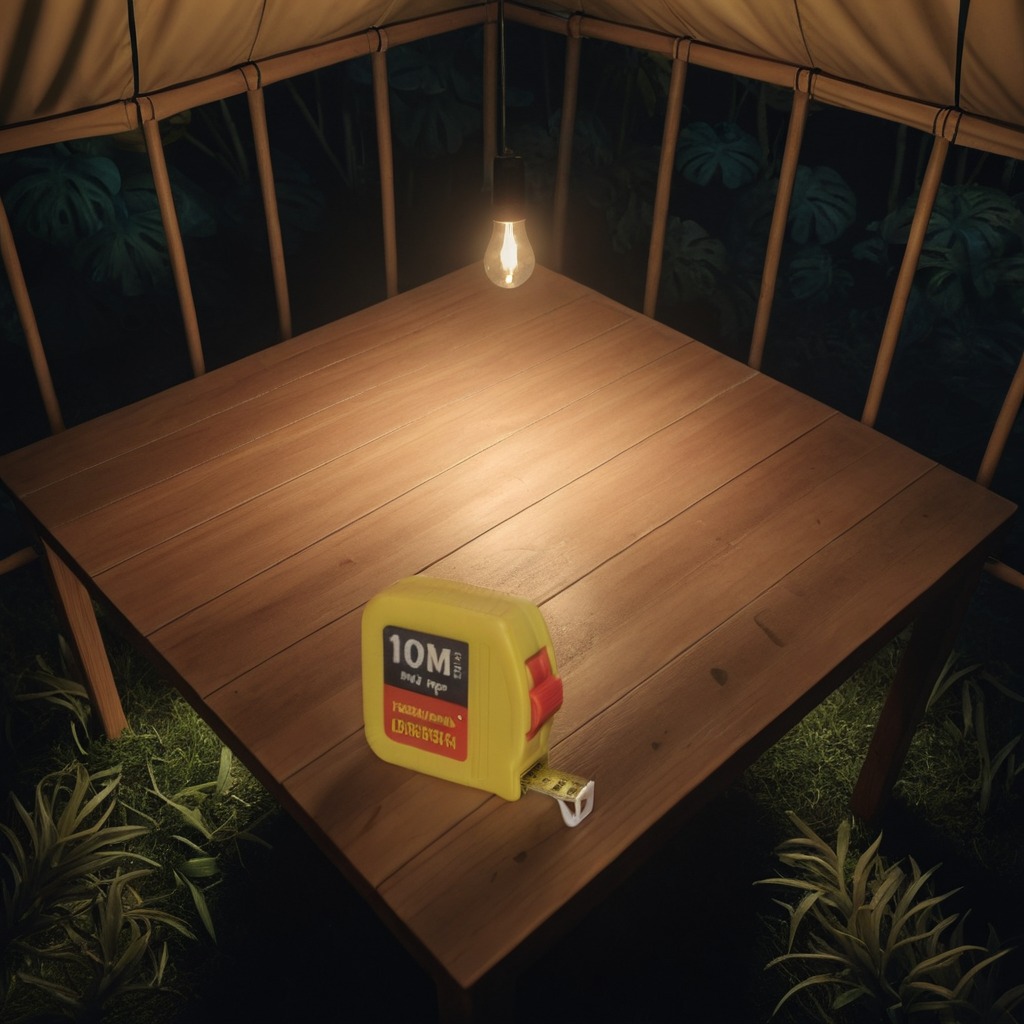
A measuring tape is lying on the wooden table inside a jungle field workshop tent at night.